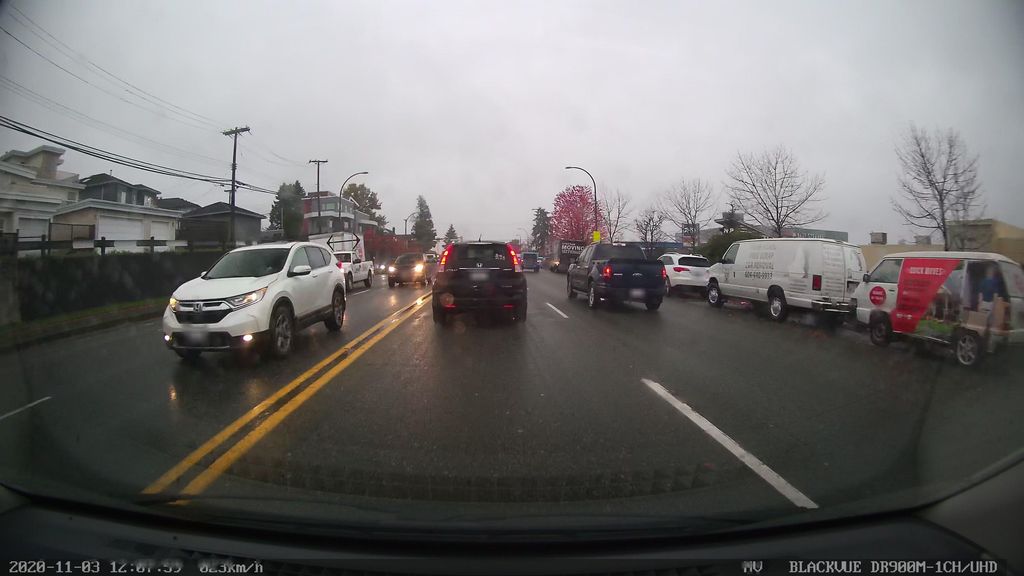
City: vancouver